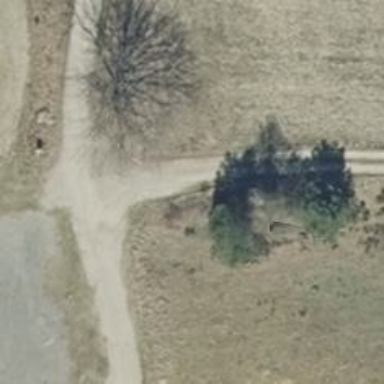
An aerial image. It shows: Deciduous broadleaved tree.